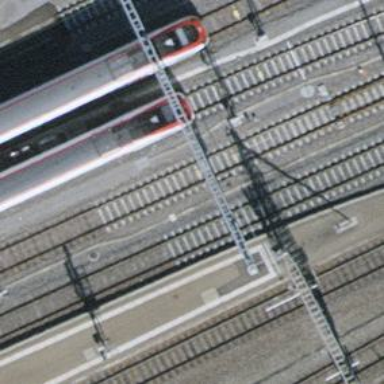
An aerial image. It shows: Railway signal.